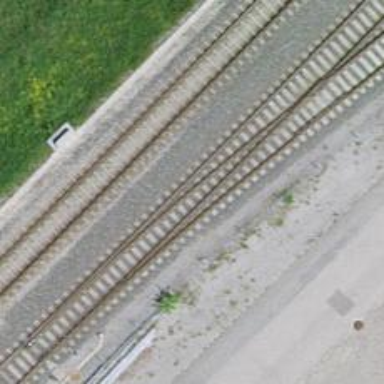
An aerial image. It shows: Single-track railway siding.